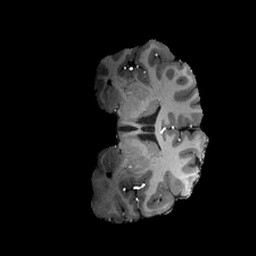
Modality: T1w
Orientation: coronal
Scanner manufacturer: siemens
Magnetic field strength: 6.98 T
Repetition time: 3 s
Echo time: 0.00376 s